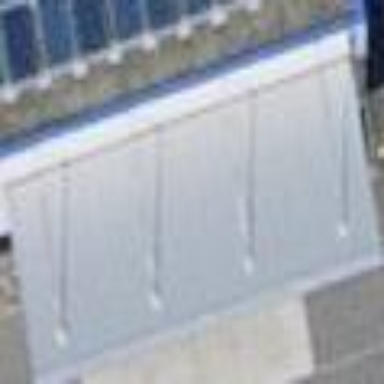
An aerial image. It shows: View of roof of building.